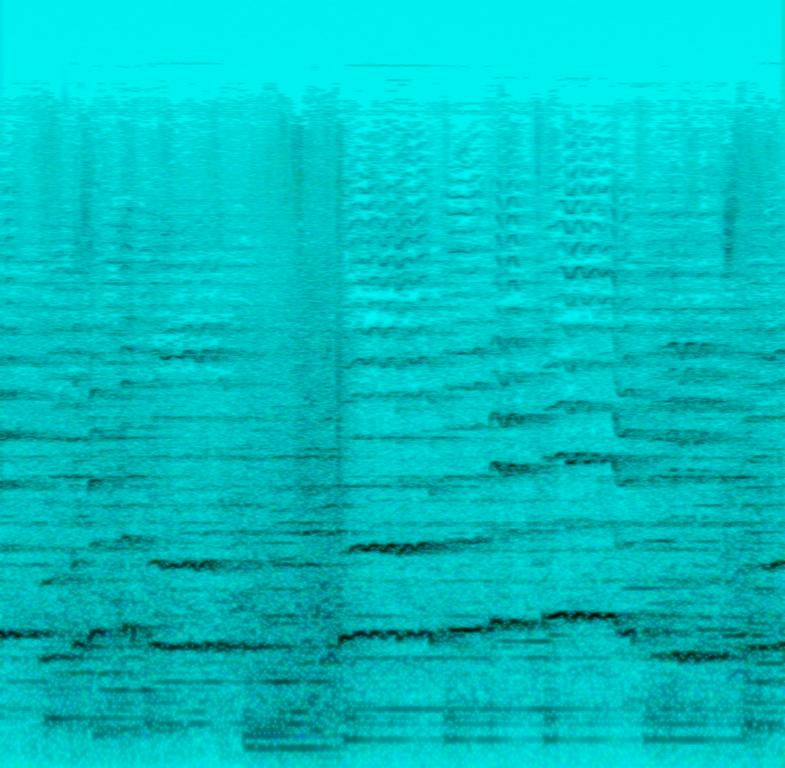
The low quality recording features a live performance of an opera that consists of a passionate female vocal singing over strings melody, brass melody and mellow percussion. It sounds emotional and passionate.